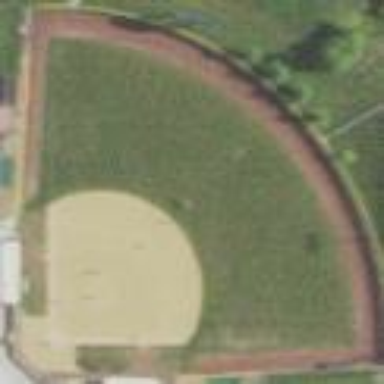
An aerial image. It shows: Softball pitch for leisure and sport activities.